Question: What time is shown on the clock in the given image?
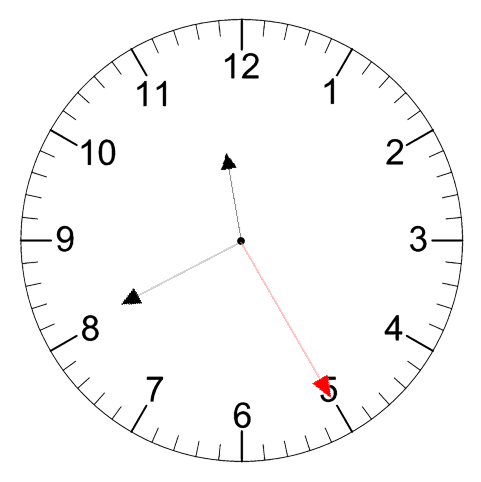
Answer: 11:40:25